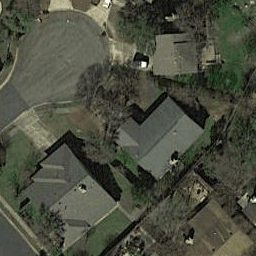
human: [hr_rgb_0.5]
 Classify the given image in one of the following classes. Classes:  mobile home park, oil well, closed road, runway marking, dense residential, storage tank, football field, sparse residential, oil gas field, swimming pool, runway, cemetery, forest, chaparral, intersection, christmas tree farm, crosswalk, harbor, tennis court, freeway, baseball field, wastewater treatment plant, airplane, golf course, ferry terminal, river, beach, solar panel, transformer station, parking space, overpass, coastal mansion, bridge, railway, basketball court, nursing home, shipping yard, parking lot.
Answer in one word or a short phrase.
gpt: dense residential